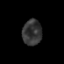
Tissue: prostate
Cell type: T cells
Senescence score: 0.3457
Nuclear area (px): 486
Mean DAPI intensity: 53.012